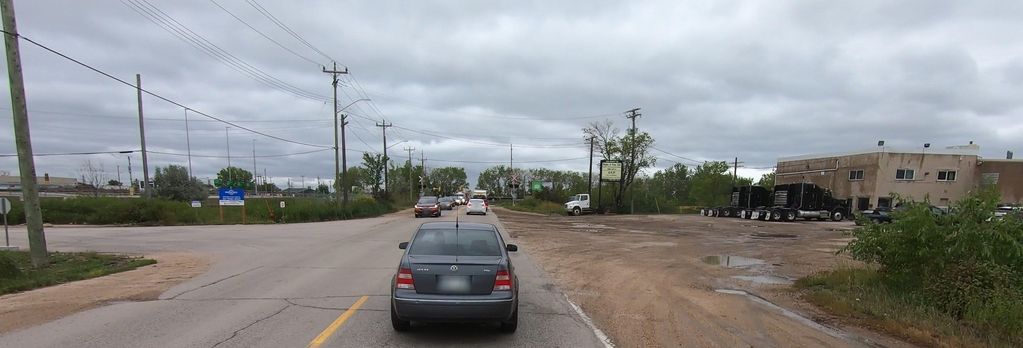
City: winnipeg